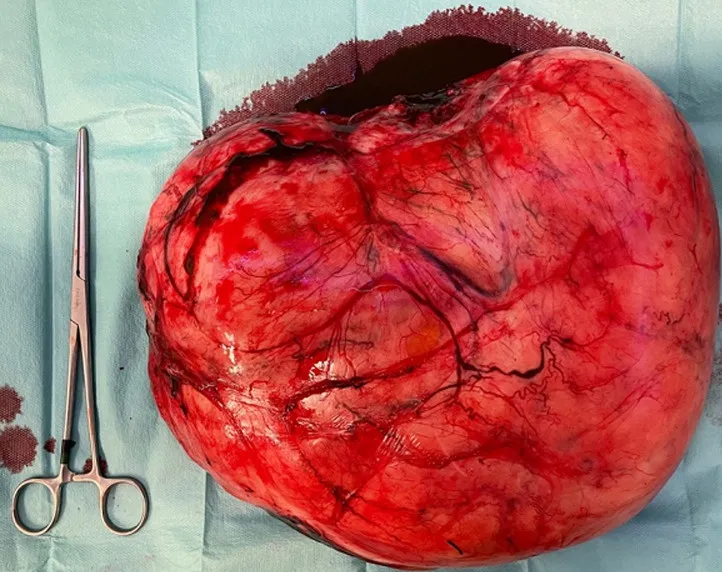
gross specimen: 6.7 kg and 28 x 11 x 13 centimeters.
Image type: medical_photograph (other_medical_photograph)